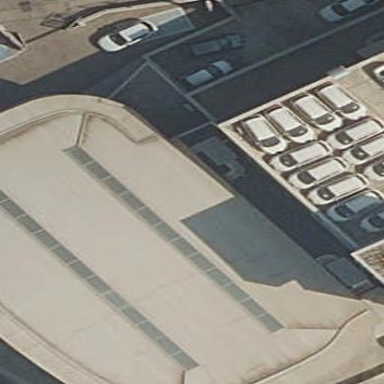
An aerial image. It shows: Commercial building.